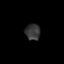
Tissue: skin
Cell type: Epithelial cells
Senescence score: 0.1833
Nuclear area (px): 241
Mean DAPI intensity: 53.892